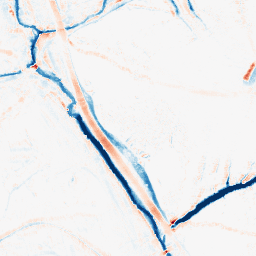
Category: morphological
Decomposition family: morphological_ellipse
Decomposition parameters: operation: average
width: 10
height: 10
Upsampling method: quintic
Upsampling parameters: scale: 8
Upsampling scale: 8